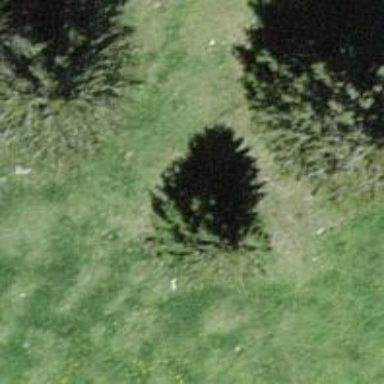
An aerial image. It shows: Needle-leaved tree in natural setting.